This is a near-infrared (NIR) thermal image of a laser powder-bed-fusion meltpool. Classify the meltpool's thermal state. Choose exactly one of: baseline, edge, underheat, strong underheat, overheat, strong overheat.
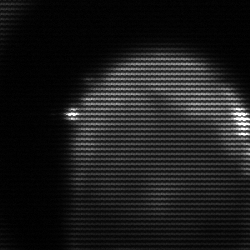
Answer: edge